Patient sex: F
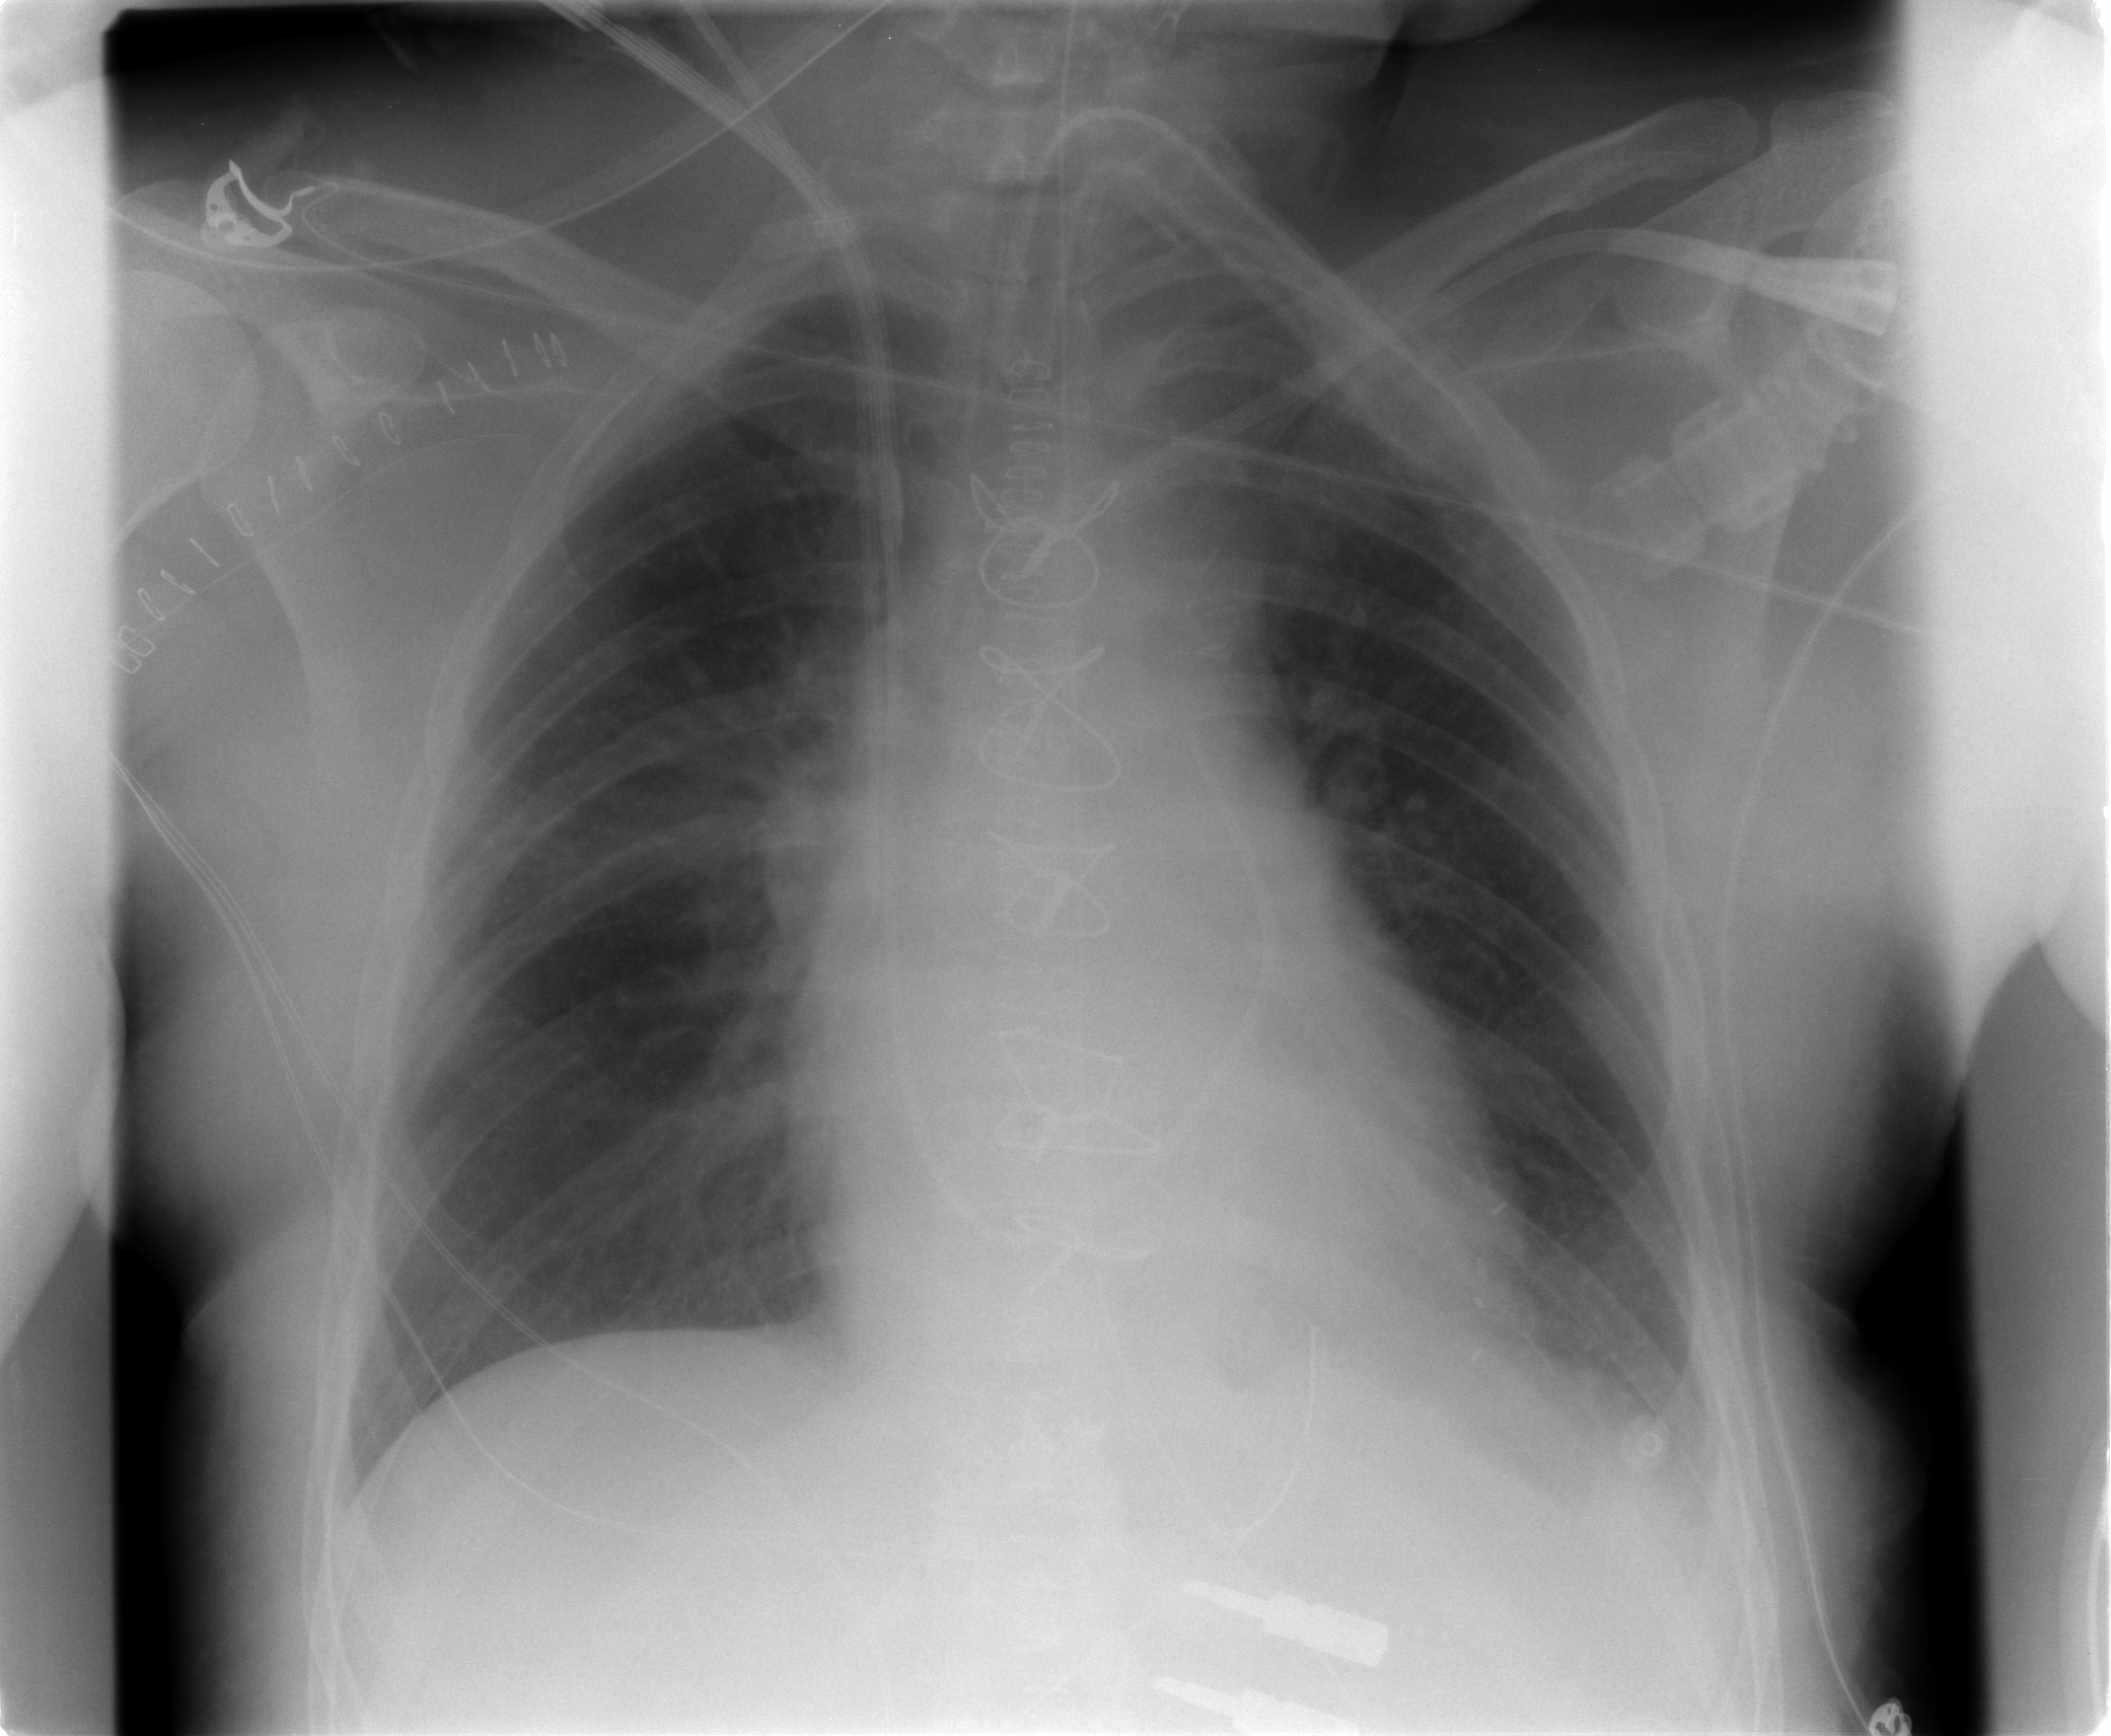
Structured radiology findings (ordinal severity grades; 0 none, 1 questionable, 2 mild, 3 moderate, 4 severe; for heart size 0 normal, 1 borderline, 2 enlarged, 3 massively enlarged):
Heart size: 0
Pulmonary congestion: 2
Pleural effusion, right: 0
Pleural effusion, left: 2
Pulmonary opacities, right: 0
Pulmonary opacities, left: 1
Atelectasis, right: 0
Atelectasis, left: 2